Question: I'm using phantomjs to take a screen capture of a "Proposal" that my application creates. This is all going great, it exports to PDF fine.
When I print from PDF, I need to add margin top and margin bottom for EVERY page. Is there any form of CSS print property for this?
For instance, once the content of a page flows into the next page, it starts RIGHT at the top of the page. I need to have margin top here to solve that. Likewise for margin bottom.

See the grey bar going through my content? Thats where the page break is taking place. I need to add margin after the grey bar, and before it.
Thanks!
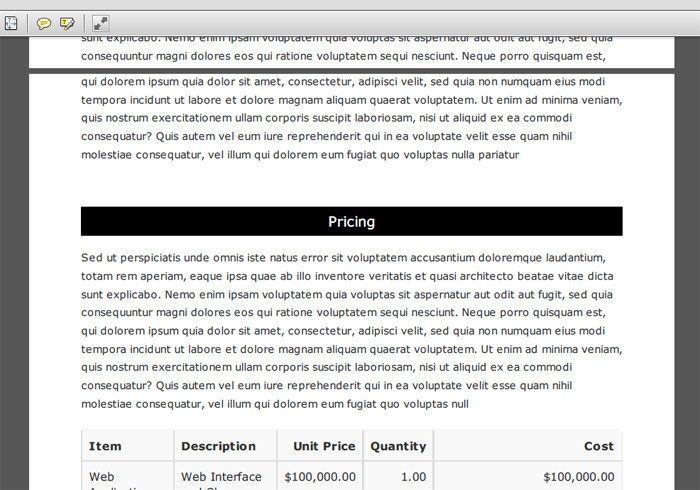
Answer: Ended up answering this myself if anyone is curious, Phantom JS comes with the option to add margins.
'''
var marginTop = "75px";
var marginBottom = "85px";
page.paperSize = {
format: 'A4',
margin: {
top: marginTop,
bottom: marginBottom
},
orientation: 'portrait'};
'''